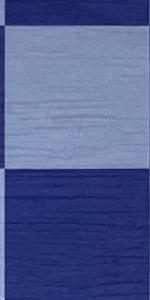
Label: Empty